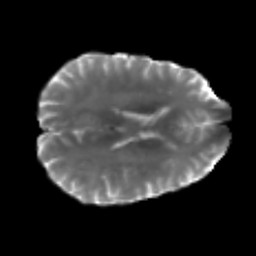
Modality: T2w
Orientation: axial
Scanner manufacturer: siemens
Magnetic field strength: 3 T
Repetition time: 3.6 s
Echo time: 0.092 s